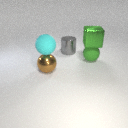
large green metal cube behind large cyan rubber sphere